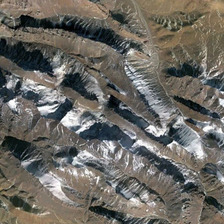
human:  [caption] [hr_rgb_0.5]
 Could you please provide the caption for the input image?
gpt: some white snows corver part of khaki mountains .

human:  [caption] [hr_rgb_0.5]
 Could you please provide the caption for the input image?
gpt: some white snows corver part of khaki mountains .

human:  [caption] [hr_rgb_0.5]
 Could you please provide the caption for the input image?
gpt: some white snows corver part of khaki mountains .

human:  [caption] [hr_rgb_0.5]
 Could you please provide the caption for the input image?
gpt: some white snows corver part of khaki mountains .

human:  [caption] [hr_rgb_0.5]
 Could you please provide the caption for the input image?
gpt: some white snows corver part of khaki mountains .